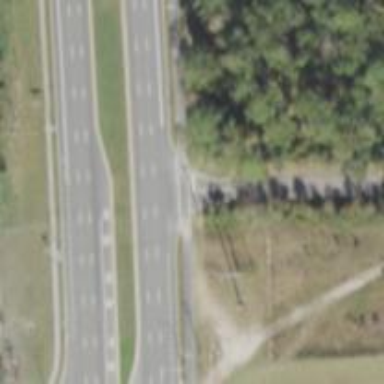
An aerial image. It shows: Marked crossing on footway.